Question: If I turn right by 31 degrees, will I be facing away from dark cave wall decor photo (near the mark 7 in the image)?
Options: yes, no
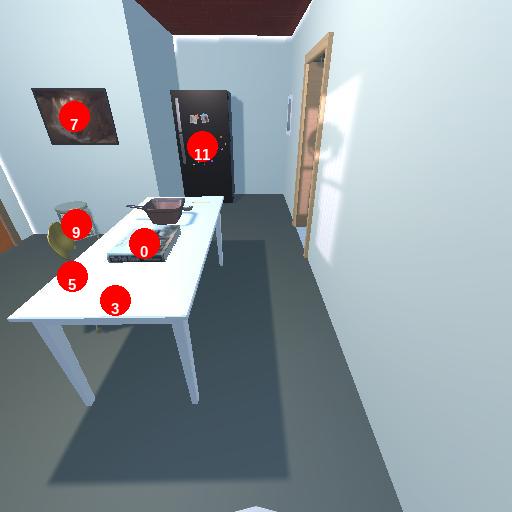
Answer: yes